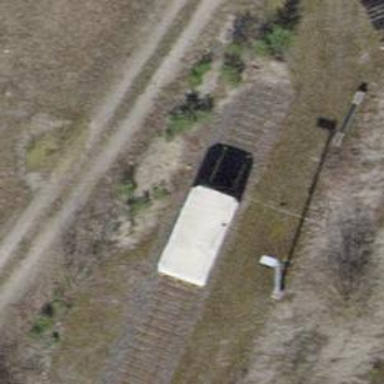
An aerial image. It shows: Railway buffer stop.